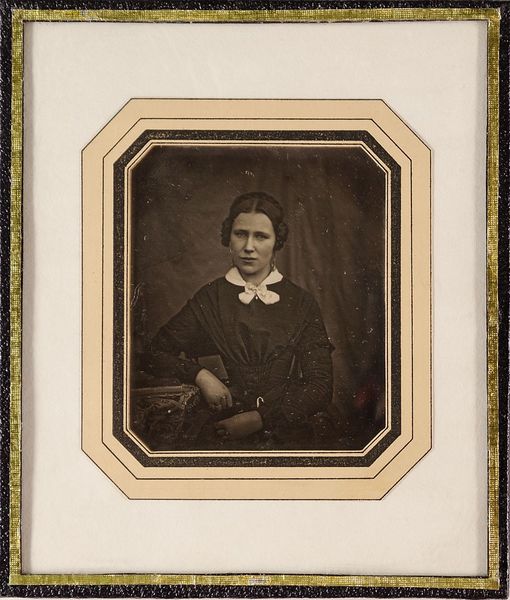
Titel: Unbekannte junge Frau
Standort: Hamburg
Institution: Museum für Kunst und Gewerbe Hamburg
Schlagwörter: frau, portrait, figur, foto, fotografie, photographie, photo, lichtbild, daguerreotypie, bildwerke, angewandte und bildende kunst, hessische systematik, porträt, porträtfotografie, porträtphotographie, hüftbild